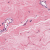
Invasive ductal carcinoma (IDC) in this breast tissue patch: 0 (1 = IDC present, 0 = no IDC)